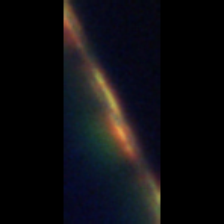
Taxon: Psuedo-nitzschia
Group: Diatoms